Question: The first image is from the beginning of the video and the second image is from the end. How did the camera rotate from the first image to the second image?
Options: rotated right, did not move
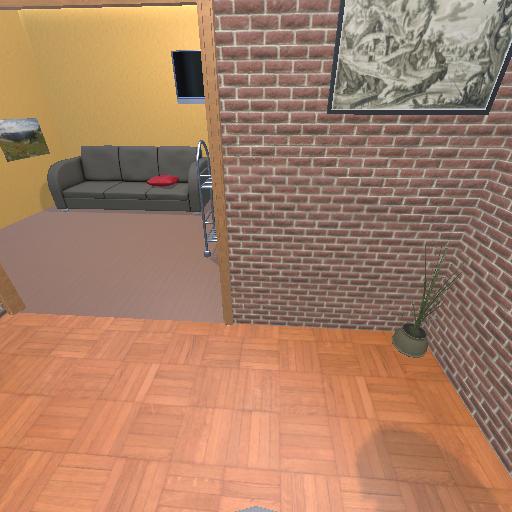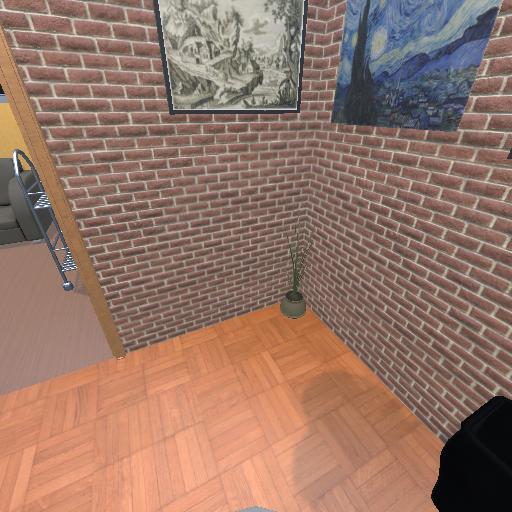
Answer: rotated right